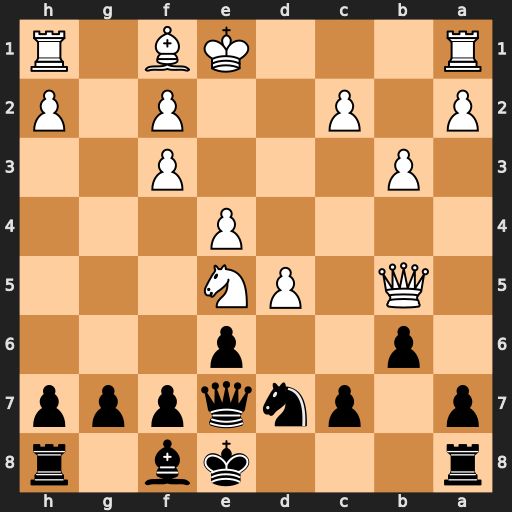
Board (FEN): r3kb1r/p1pnqppp/1p2p3/1Q1PN3/4P3/1P3P2/P1P2P1P/R3KB1R
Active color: b
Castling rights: KQkq
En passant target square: -
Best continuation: Qb4+ Qxb4 Bxb4+